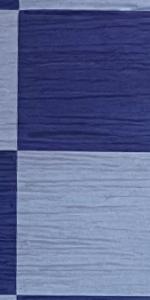
Label: Empty